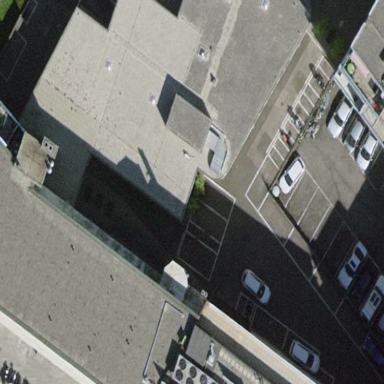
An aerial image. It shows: Office building.